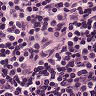
Metastatic tissue present: no